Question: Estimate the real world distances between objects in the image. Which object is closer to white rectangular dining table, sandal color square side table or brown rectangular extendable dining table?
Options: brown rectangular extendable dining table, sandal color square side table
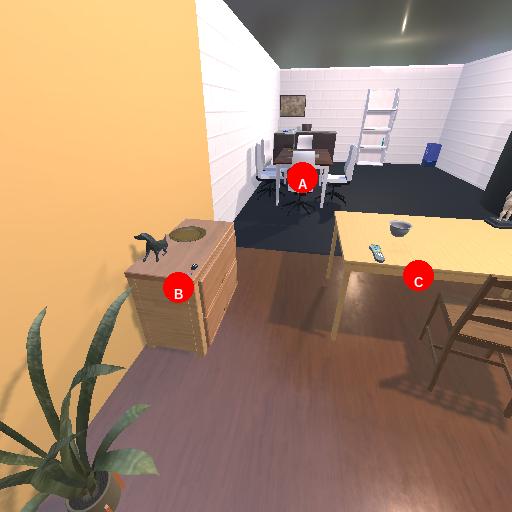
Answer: brown rectangular extendable dining table